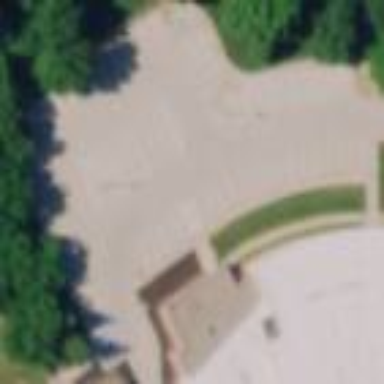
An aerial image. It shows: Parking area with surface.